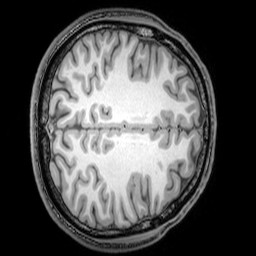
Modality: T1w
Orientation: axial
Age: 24
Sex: male
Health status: healthy
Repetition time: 0.081 s
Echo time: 0.037 s